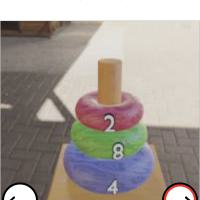
Task: sum
Answer: 14